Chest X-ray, PA view. Patient: 62 years old, sex M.
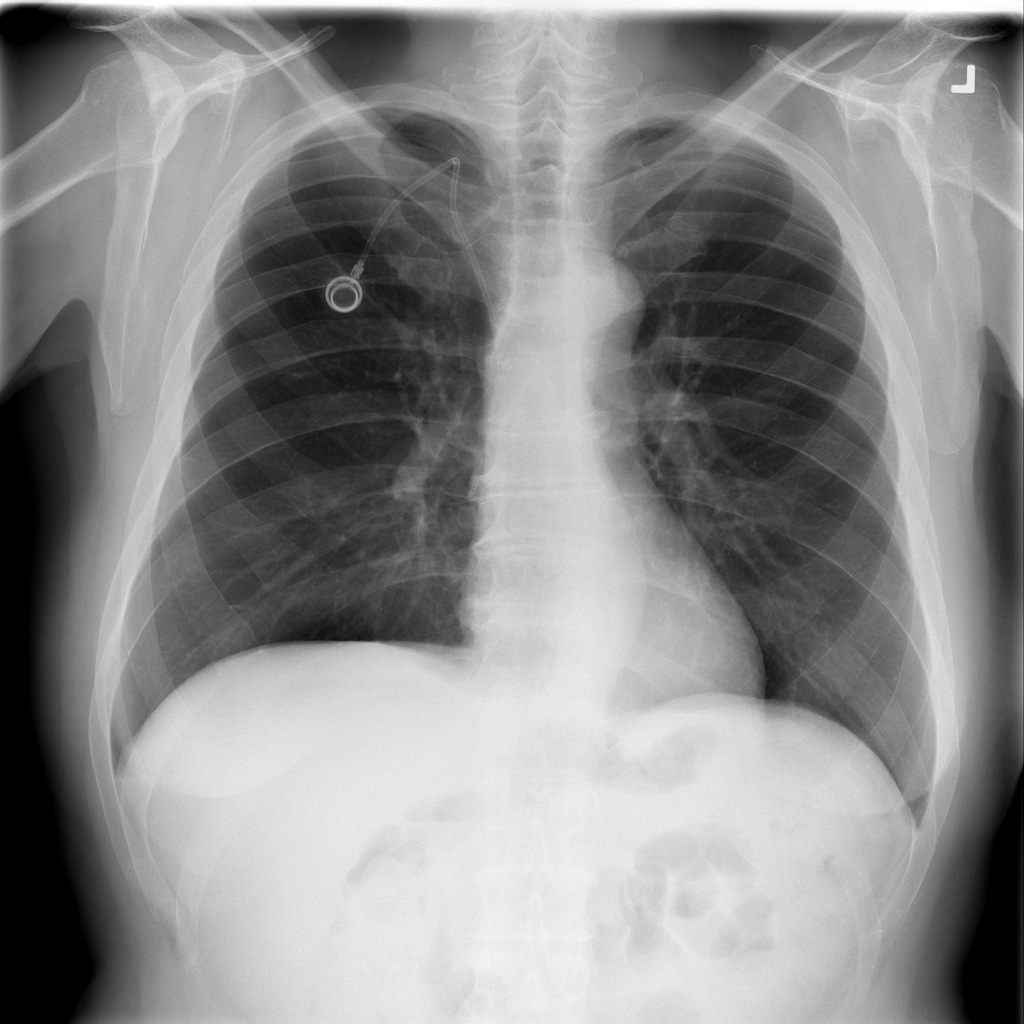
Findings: No Finding